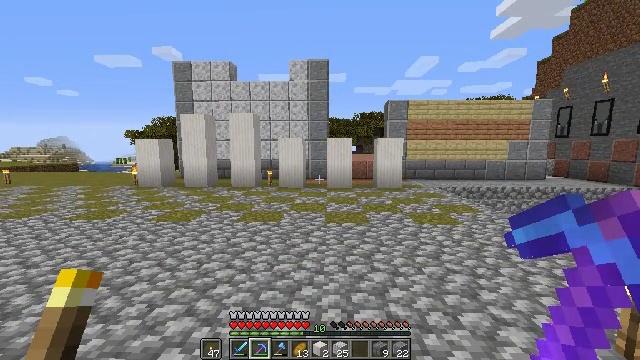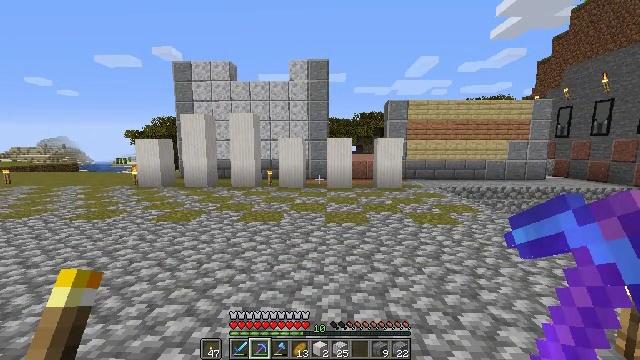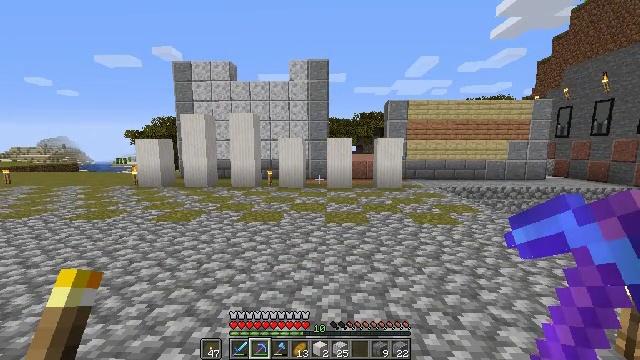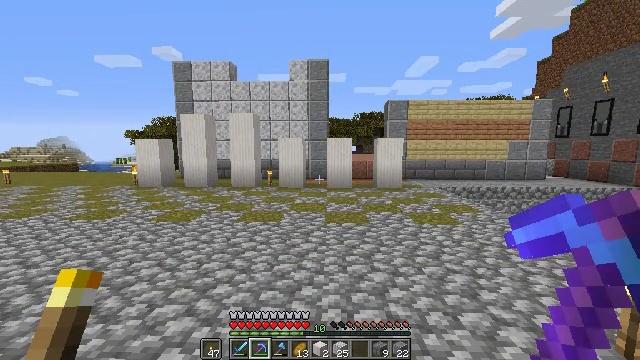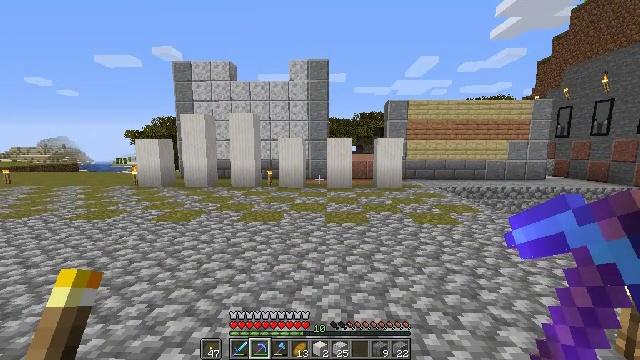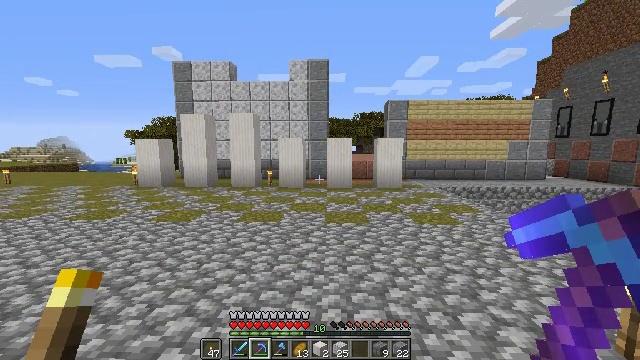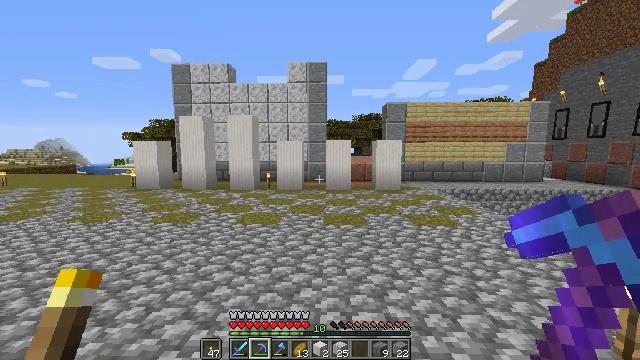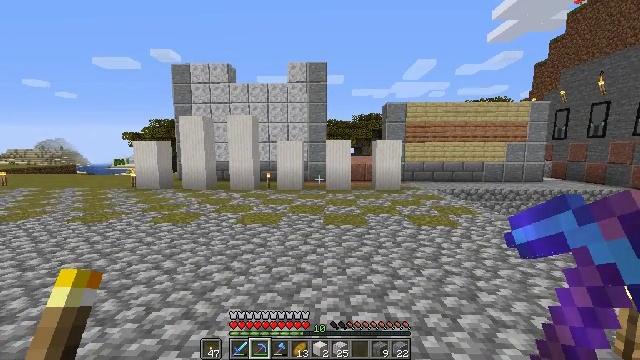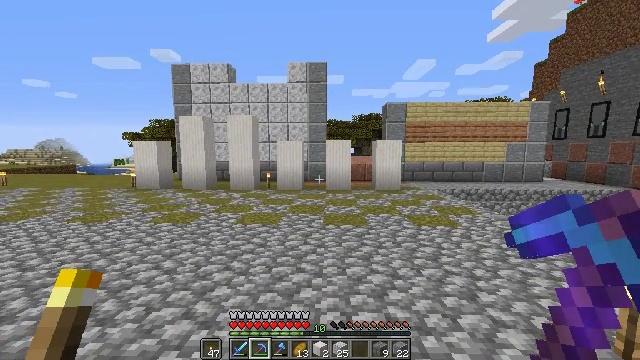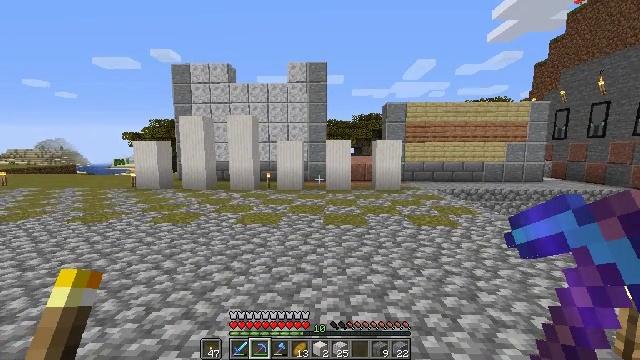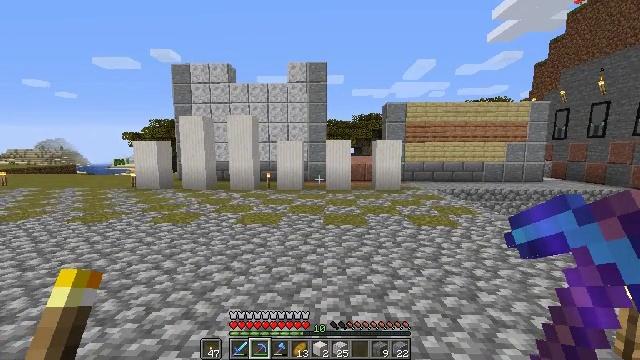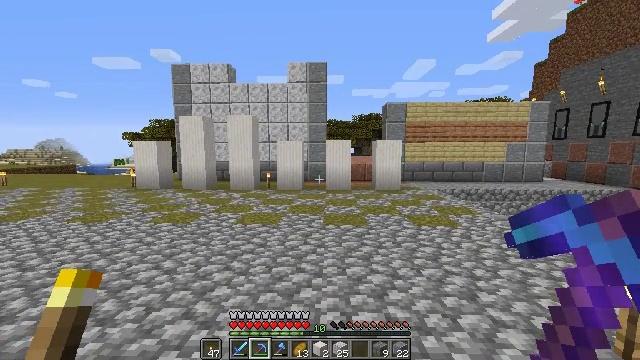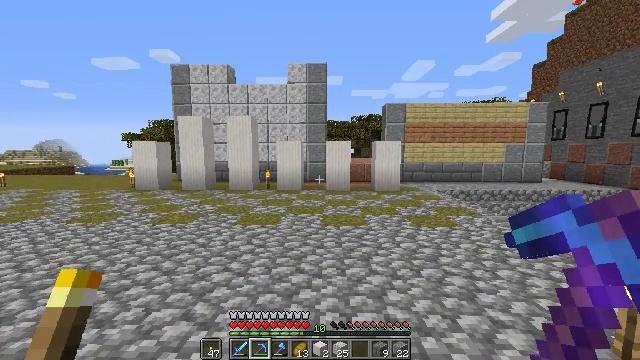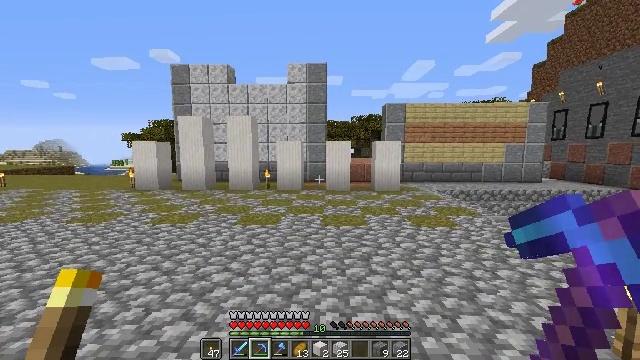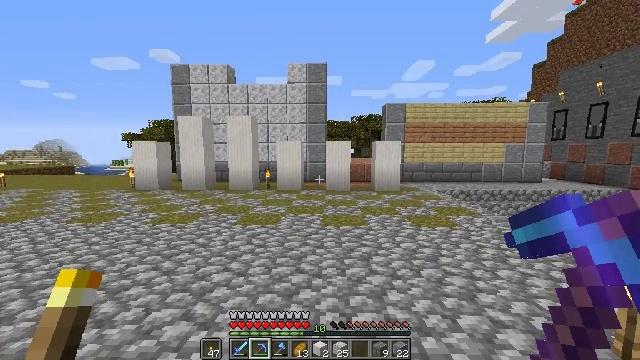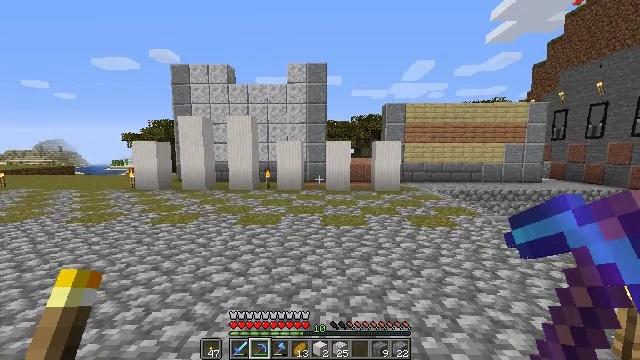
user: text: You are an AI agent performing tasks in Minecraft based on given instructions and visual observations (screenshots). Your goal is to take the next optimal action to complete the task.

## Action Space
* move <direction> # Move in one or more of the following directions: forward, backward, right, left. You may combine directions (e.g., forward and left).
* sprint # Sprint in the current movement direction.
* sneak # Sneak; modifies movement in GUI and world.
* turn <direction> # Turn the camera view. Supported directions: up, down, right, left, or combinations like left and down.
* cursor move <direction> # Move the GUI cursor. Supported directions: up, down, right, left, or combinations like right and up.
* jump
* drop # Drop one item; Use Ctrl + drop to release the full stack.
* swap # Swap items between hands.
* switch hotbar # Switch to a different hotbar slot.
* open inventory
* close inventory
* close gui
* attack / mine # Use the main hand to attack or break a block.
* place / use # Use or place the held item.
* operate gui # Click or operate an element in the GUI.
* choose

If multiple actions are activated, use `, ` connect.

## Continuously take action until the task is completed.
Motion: motion action
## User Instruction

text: Extract the quartz pillar from a building.
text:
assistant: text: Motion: no_op
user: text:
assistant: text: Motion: no_op
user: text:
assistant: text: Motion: no_op
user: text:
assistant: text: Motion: no_op
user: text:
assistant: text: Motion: no_op
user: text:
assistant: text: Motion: no_op
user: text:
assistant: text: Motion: no_op
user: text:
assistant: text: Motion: no_op
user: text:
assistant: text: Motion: no_op
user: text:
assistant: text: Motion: no_op
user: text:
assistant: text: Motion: no_op
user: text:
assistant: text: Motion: no_op
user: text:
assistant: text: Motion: no_op
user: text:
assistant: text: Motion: no_op
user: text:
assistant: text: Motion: no_op
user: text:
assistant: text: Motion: turn right and down
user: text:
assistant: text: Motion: turn right and down
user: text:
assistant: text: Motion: no_op
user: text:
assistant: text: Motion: no_op
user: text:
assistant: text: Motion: no_op
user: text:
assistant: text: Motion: no_op
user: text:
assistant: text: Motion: no_op
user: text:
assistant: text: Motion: no_op
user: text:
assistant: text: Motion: no_op
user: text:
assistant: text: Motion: no_op
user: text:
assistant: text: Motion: turn up
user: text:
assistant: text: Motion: turn right and up
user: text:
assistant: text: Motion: turn left and down
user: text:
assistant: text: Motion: no_op
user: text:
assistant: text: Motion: no_op